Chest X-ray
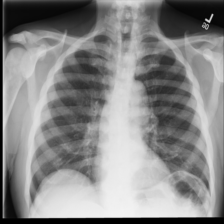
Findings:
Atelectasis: negative
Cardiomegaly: negative
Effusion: negative
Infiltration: negative
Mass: negative
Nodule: negative
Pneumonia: negative
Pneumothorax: negative
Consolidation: negative
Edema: negative
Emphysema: negative
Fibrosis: negative
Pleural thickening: negative
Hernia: negative